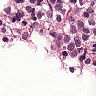
Metastatic tissue present: yes